Field crop: maize
Growth stage: 1
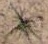
Species: salsola